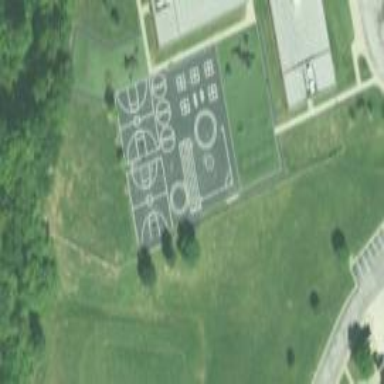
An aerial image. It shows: Playground area for leisure land.